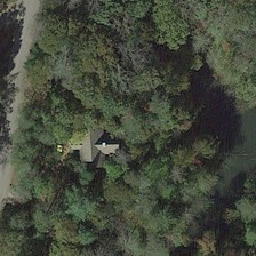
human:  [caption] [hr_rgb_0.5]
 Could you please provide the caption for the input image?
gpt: The house is black and the trees are green.

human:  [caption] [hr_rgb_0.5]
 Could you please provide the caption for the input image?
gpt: This is a villa with many trees.

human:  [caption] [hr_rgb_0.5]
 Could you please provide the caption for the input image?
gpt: The house is black, the trees are green

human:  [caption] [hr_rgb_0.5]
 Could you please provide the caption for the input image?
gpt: This is a cottage with many trees.

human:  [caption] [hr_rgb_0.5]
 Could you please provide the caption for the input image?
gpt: This is a villa.